Field crop: tomato
Growth stage: 1
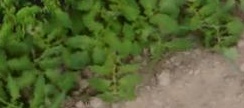
Species: tomato